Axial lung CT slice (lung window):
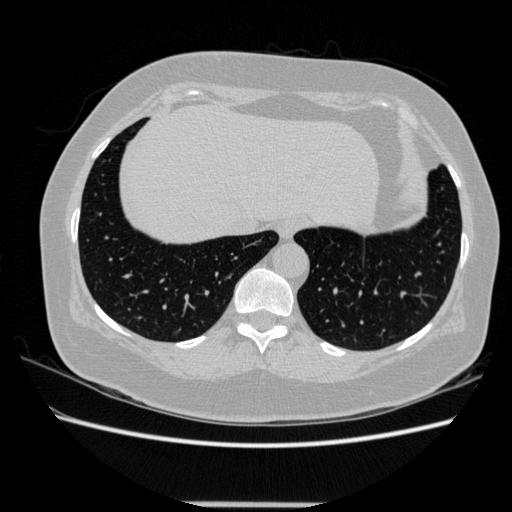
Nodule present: no